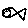
Label: fish